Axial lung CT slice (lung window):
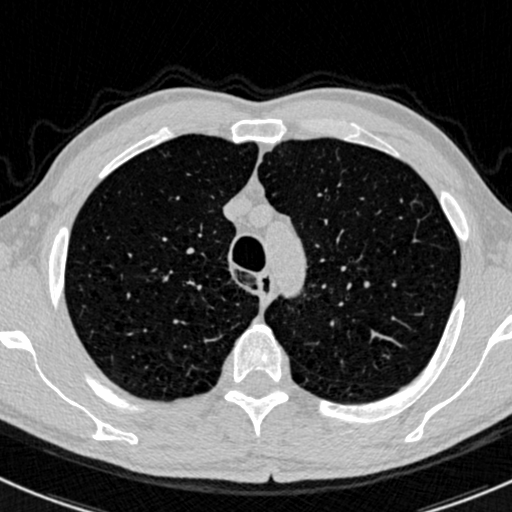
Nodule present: no